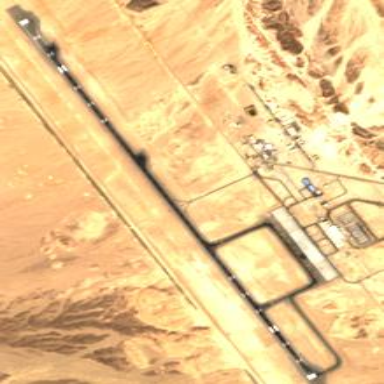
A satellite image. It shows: Asphalt runway at the airport area.